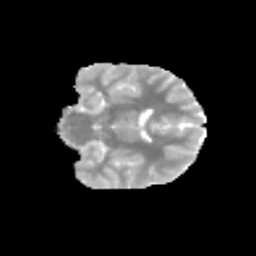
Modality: MD
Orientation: coronal
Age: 11
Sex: female
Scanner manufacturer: siemens
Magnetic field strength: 3 T
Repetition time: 3.8 s
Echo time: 0.07 s